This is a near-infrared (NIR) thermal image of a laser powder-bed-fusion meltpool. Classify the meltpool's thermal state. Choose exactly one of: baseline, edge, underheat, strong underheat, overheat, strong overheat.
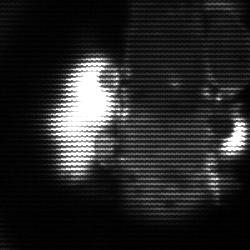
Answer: strong underheat